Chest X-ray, PA view. Patient: 45 years old, sex M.
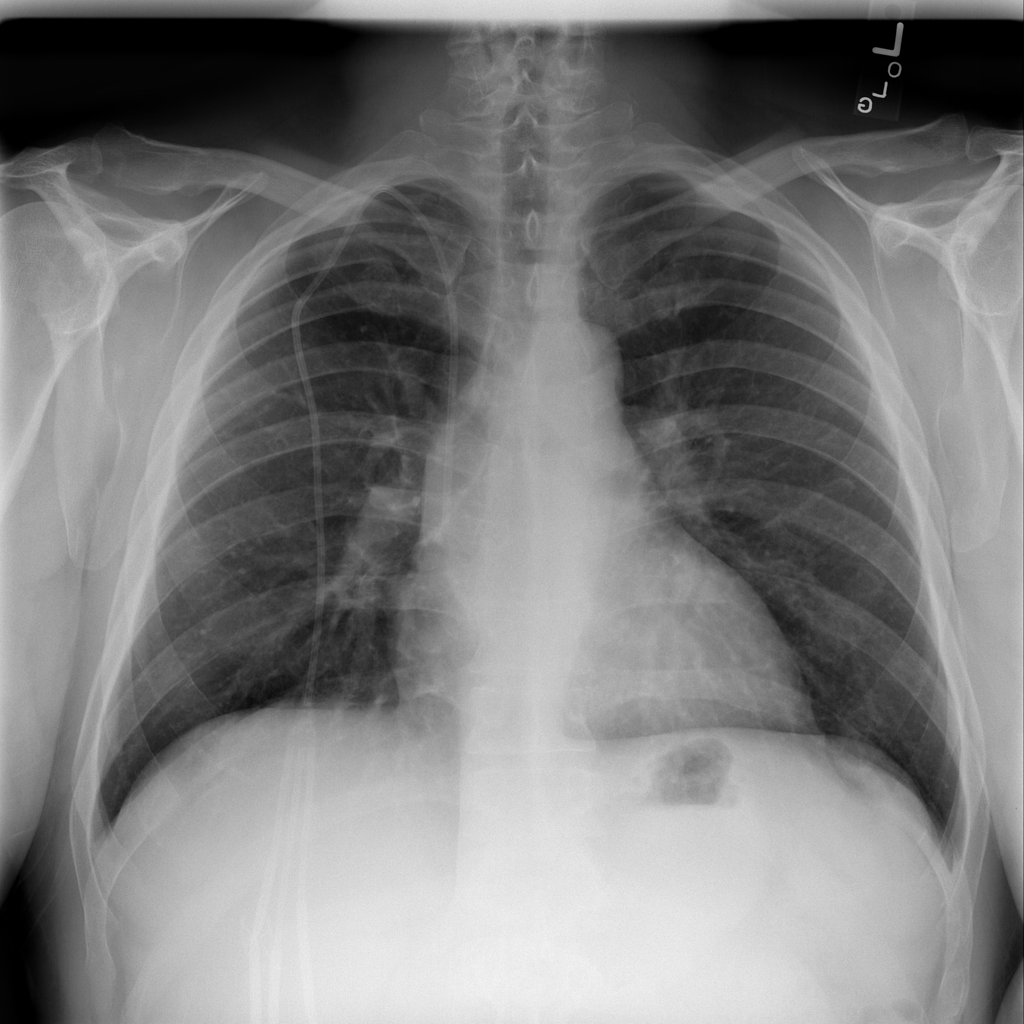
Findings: No Finding